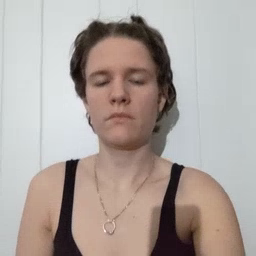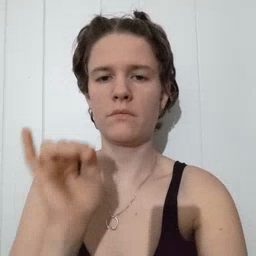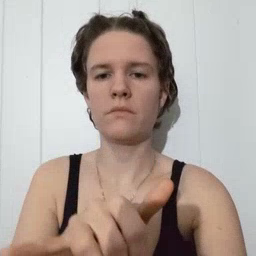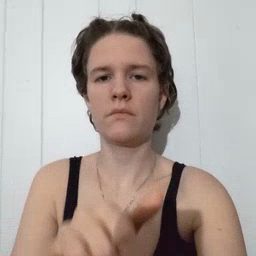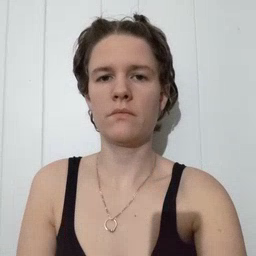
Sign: that